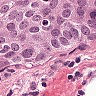
Metastatic tissue present: yes